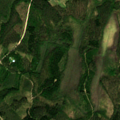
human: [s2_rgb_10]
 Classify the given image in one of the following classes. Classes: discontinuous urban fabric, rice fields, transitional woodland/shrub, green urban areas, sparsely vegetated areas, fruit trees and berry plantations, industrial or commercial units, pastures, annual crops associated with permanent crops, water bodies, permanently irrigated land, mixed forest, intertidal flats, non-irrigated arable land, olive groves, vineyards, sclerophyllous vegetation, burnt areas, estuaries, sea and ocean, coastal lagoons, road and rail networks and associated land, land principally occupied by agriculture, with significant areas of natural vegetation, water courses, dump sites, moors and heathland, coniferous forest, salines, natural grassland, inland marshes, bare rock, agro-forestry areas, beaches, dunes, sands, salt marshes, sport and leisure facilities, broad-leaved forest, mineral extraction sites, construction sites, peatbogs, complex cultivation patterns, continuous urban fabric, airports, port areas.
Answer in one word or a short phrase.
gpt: coniferous forest, mixed forest